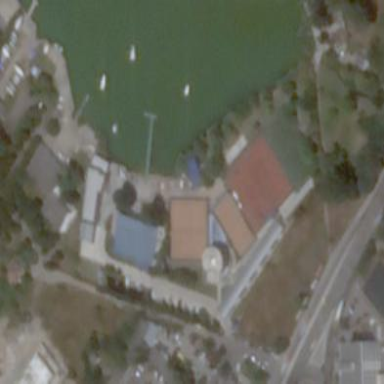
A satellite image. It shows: Sports centre in the leisure land.